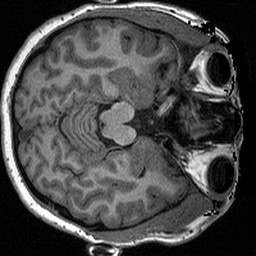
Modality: T1w
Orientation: axial
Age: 27
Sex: female